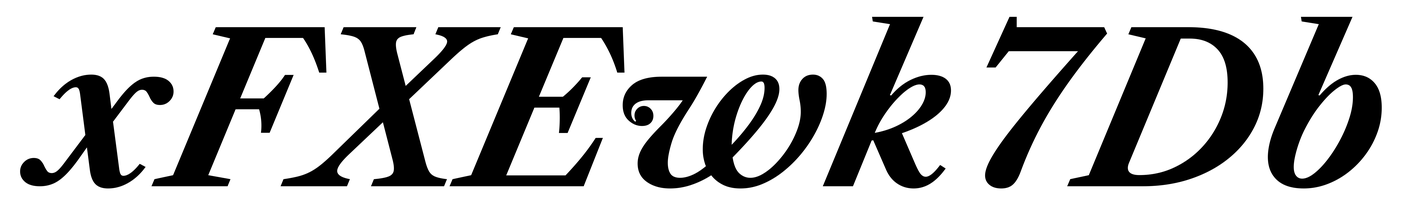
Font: LibreCaslonText-Italic_Bold_Italic